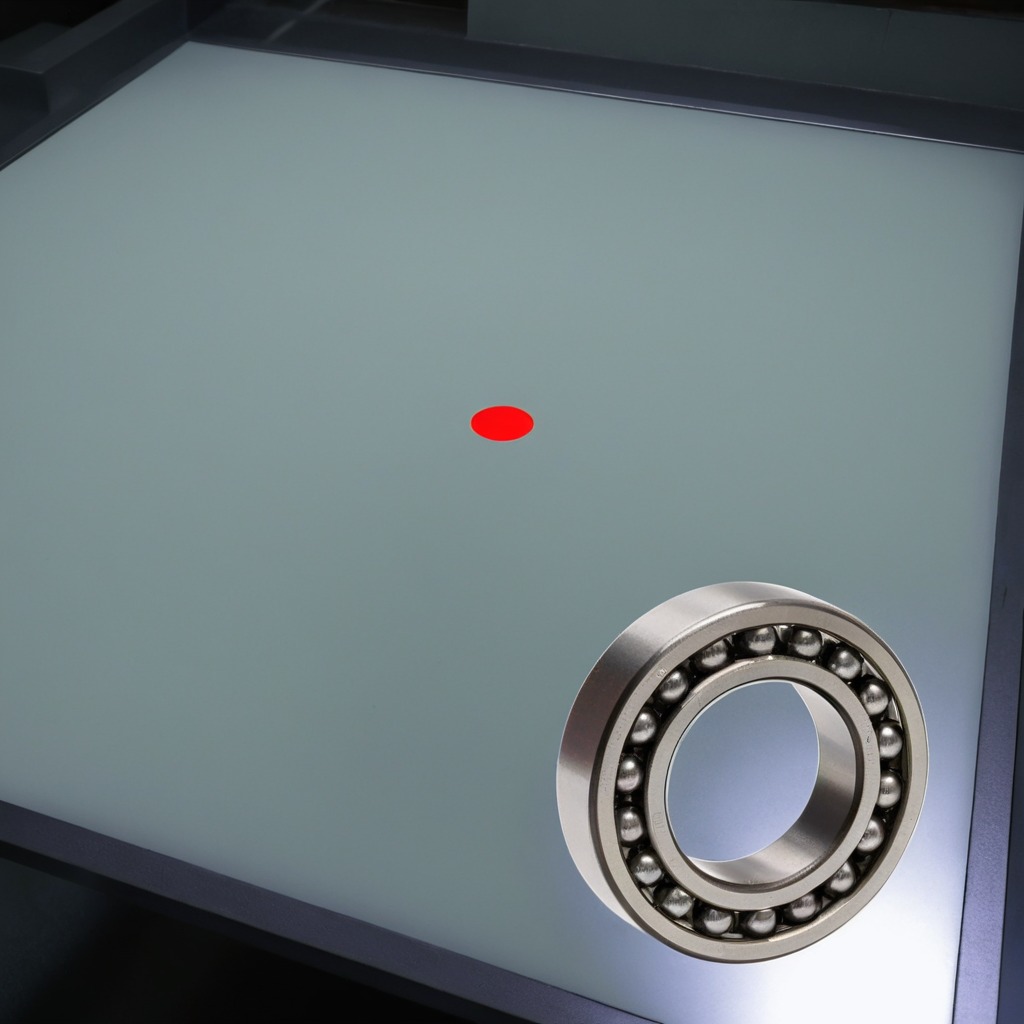
A metal ball bearing is lying on the clean empty table in a railway signal maintenance room.